Question: In Java function overloading is on the type or number of a function parameter is I'm not correct please correct me
I was going some test I found something not correct with Java overloading like
'public static void doSomeThing()' and
'public static int doSomeThing()'.
Both the function is the same and it should not compile but it's running.
Like this code.
'''
package com.sudeep.test;
public class StaticFunctionOverload {
public static void main(String arg[]) {
doSomeThing();
}
public static int doSomeThing() {
System.out.println("Im in int block");
return -1;
}
public static void doSomeThing() {
System.out.println("Im in void block");
}
}
'''

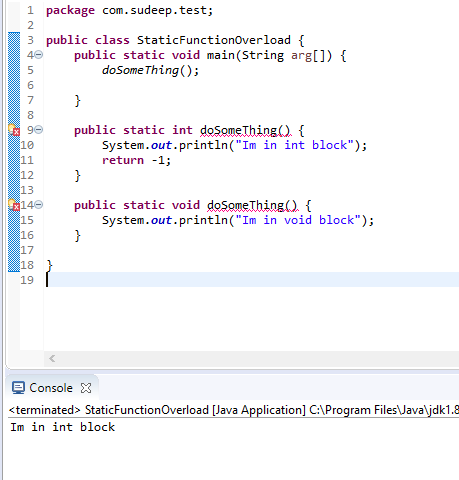
Answer: As has been mentioned multiple times, it compile.
But I also see your screenshot and the confusion when it actually runs on your computer.
I think what you are seeing there is a "feature" of eclipse where it would . I presume you have previously built and run the class with only the 'int' method, before you added the 'void' one.
If that is the case, there are a couple things you can do:
1. If you actually want to keep this feature (launch older version when errors exist), you can do a clean (menu: Project > Clean...) to clear the previously built version. If you now attempt to run, Java will stop and complain that it can't build your source.
2. If you think this "feature" may actually be detrimental, go to Window > Preferences > Run/Debug > Launching > Continue launch if project contains errors > Prompt
<URL>